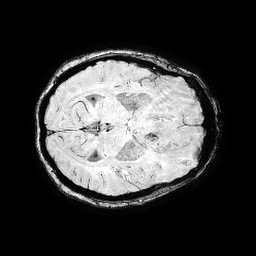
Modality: SWI
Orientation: axial
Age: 59
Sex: female
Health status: ill
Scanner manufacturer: philips
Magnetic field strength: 3 T
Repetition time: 0.031 s